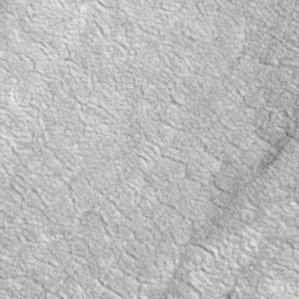
Label: non_frost